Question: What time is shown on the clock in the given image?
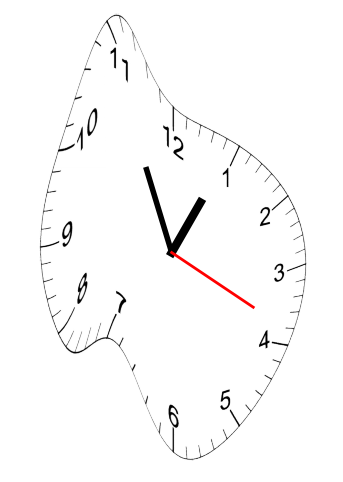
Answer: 12:55:19